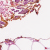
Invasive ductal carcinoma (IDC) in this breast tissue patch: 0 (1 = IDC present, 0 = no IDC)